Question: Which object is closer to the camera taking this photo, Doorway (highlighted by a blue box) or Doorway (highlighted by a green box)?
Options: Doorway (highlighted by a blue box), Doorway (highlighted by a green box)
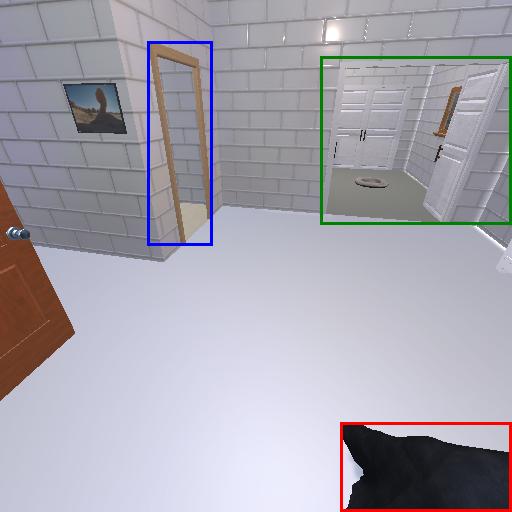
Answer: Doorway (highlighted by a blue box)